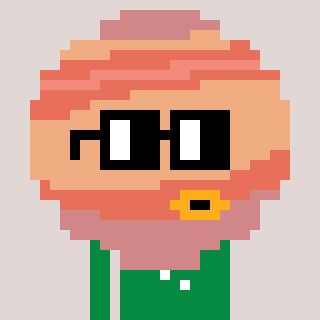
a pixel art character with square black glasses, a jupiter-shaped head and a green-colored body on a warm background